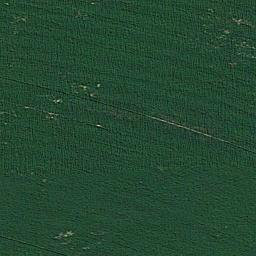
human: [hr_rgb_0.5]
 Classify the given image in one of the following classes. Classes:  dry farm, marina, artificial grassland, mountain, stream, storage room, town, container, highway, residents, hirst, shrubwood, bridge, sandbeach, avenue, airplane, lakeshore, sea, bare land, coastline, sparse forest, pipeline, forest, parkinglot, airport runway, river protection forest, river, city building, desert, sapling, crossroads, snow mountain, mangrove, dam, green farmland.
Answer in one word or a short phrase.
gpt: artificial grassland